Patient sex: F
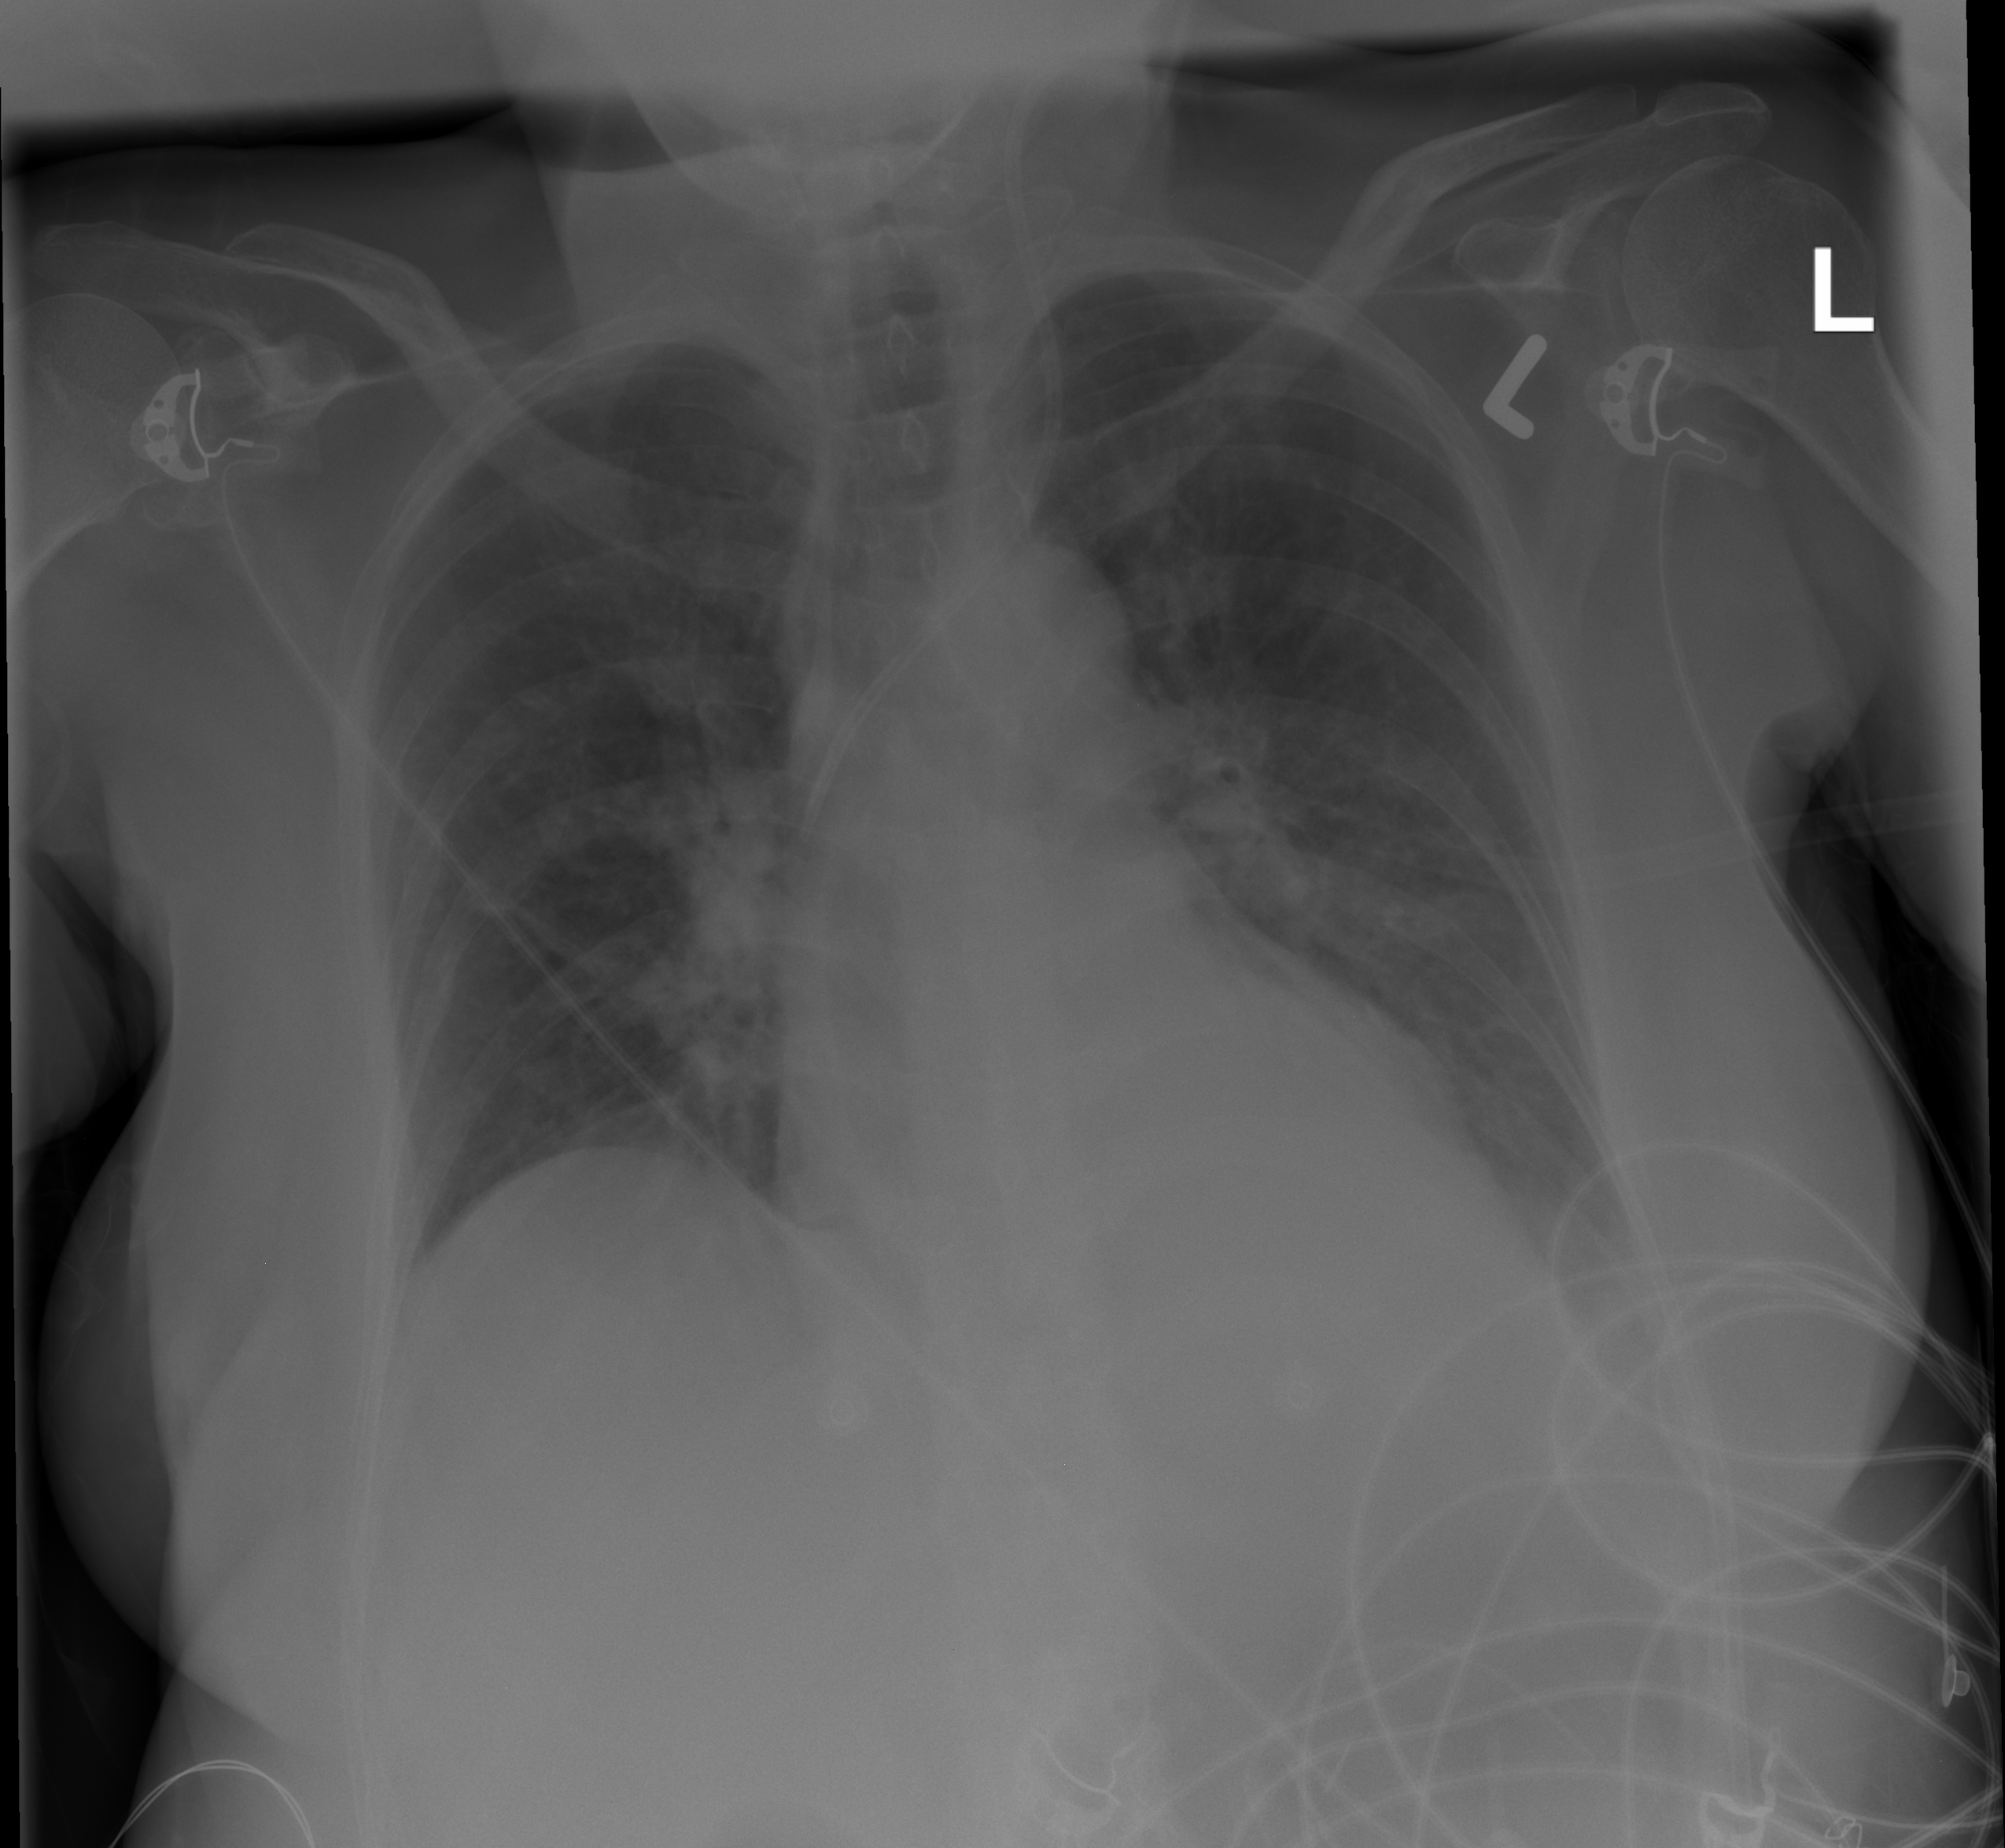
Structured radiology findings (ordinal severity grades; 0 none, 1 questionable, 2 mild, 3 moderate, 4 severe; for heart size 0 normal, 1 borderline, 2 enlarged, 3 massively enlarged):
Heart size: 0
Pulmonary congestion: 3
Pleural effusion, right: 2
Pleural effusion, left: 2
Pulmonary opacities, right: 0
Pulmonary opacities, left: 0
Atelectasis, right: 2
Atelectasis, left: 2